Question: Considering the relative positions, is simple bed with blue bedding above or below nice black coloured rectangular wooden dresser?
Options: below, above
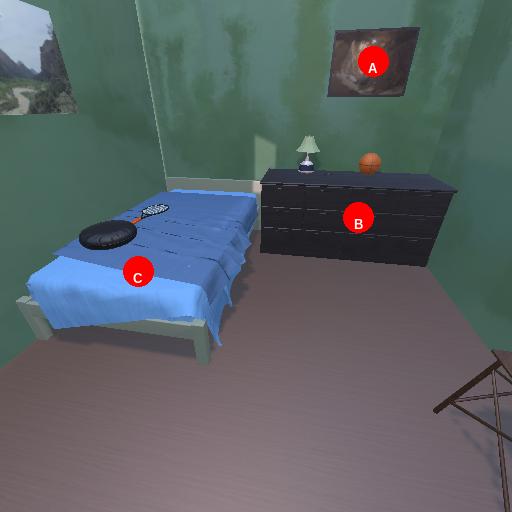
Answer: below